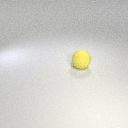
large yellow rubber sphere